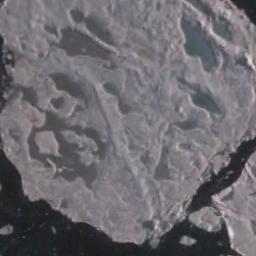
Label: sea_ice